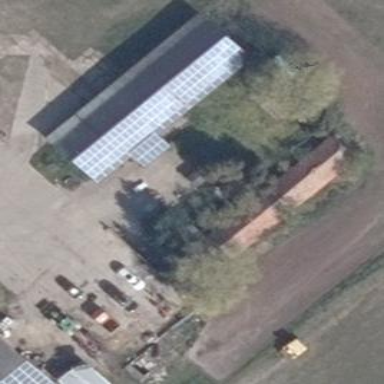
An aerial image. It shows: Farm auxiliary building.